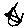
Label: star